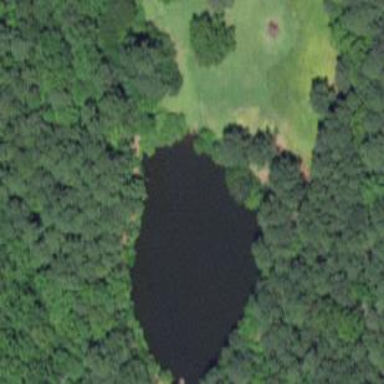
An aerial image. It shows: Pond with natural water.